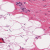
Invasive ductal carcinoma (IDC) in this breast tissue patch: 0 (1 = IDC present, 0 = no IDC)